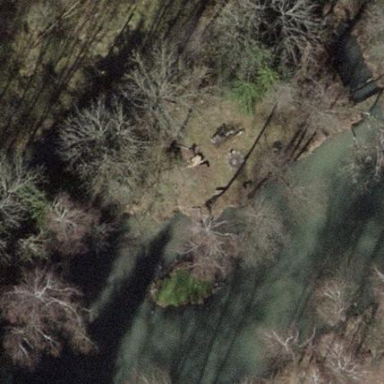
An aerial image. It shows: Peaceful pond surrounded by nature.